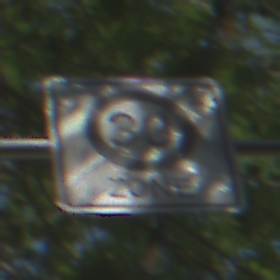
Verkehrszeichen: EndeZone30
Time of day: Midday
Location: Outdoor (Suburban)
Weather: Clear
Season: NotSpecified
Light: Natural